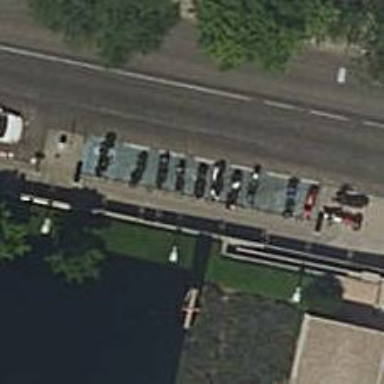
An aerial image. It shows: Motorcycle parking facility.